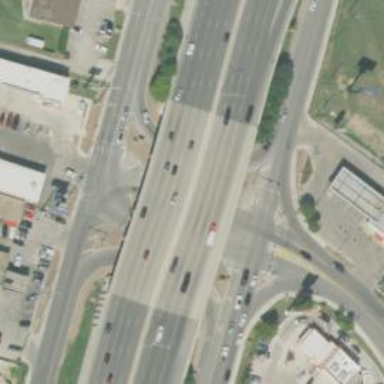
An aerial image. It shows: Secondary link road with asphalt surface.